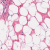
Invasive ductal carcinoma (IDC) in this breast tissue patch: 0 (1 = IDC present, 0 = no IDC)